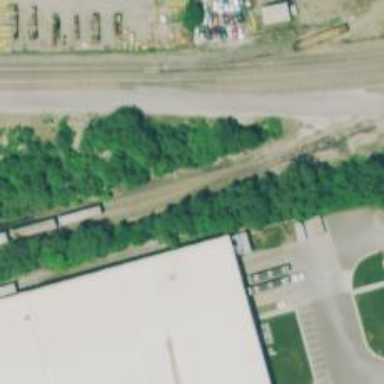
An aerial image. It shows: Railway yard in service.